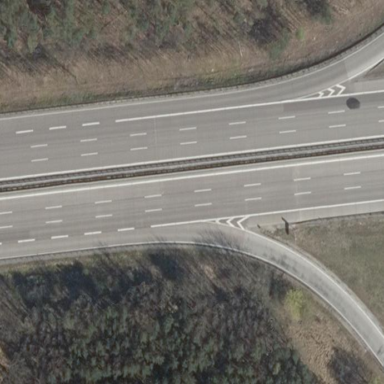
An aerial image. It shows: Motorway area.